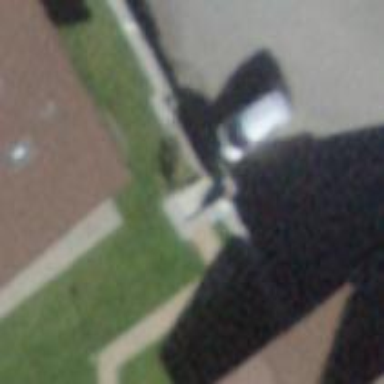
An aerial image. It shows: Group of garages.